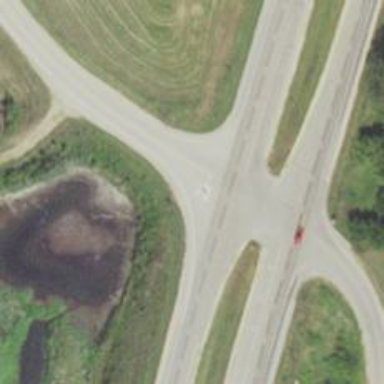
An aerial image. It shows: Tertiary_link road with asphalt surface.